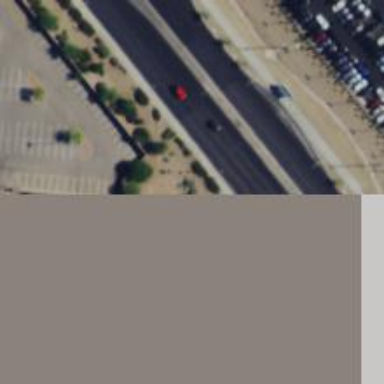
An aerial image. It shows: Asphalt road with primary link designation.